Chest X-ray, AP view. Patient: 73 years old, sex M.
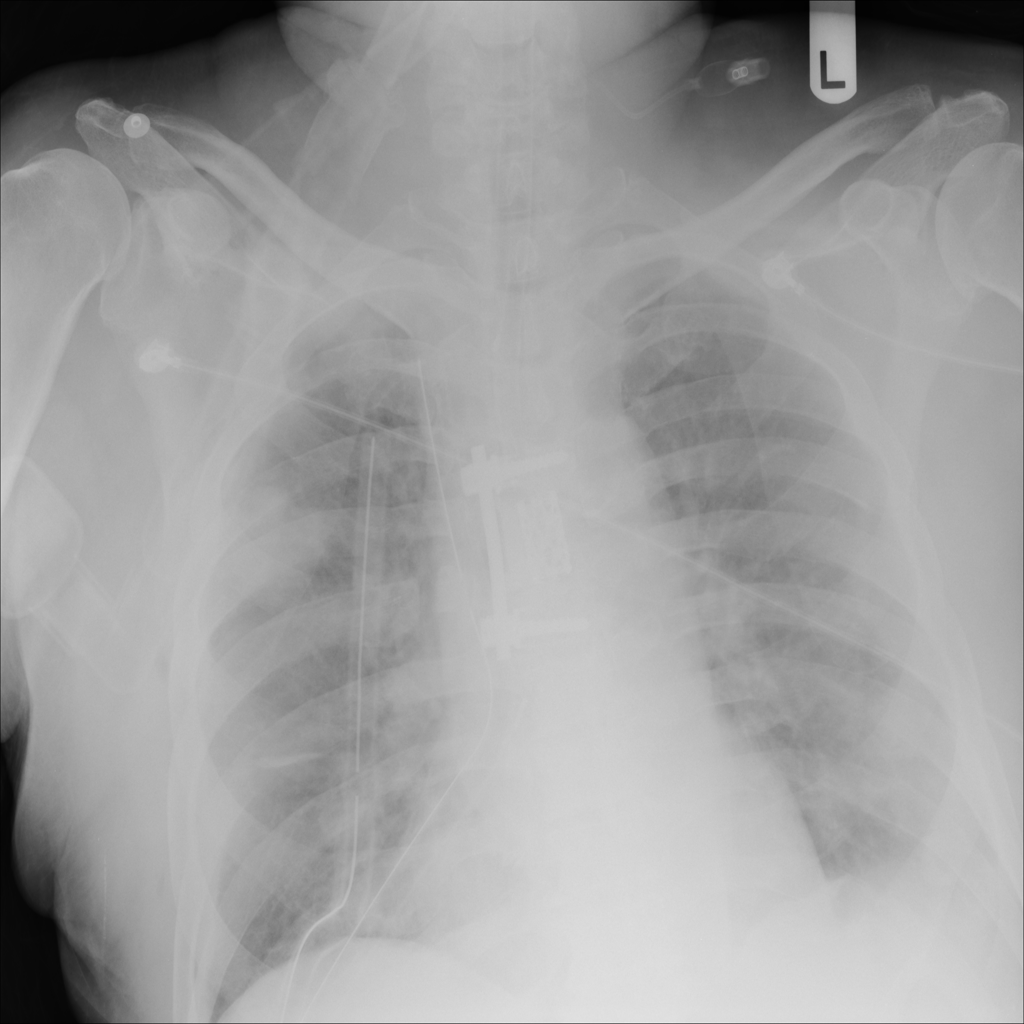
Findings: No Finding